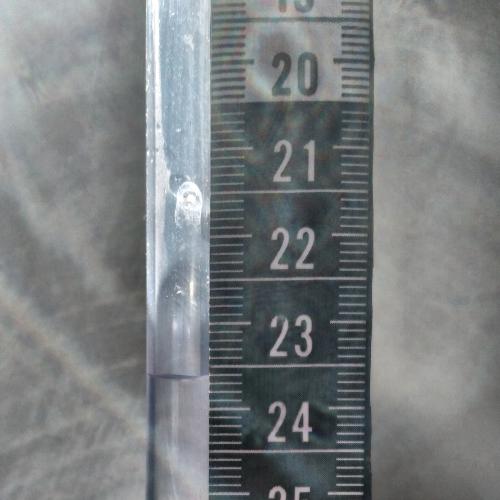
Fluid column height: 23.6 cm